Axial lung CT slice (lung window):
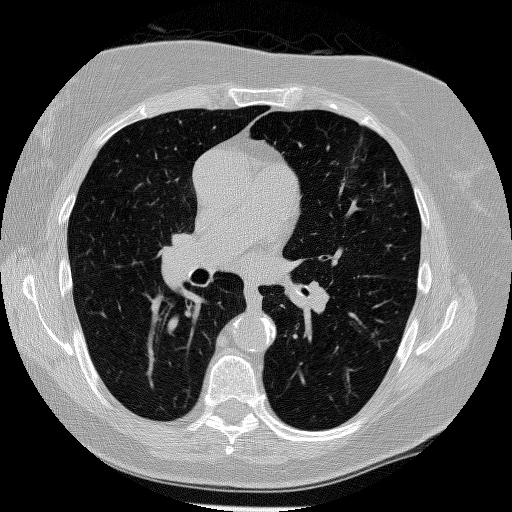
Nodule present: no